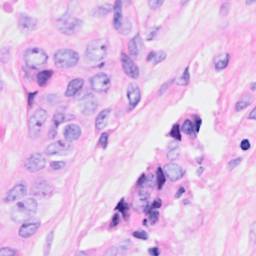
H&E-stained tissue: Breast